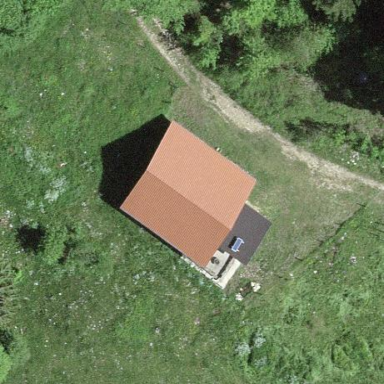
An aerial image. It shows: Cabin.